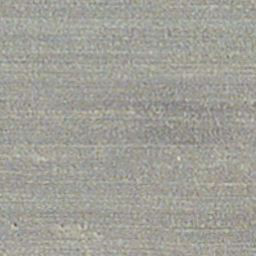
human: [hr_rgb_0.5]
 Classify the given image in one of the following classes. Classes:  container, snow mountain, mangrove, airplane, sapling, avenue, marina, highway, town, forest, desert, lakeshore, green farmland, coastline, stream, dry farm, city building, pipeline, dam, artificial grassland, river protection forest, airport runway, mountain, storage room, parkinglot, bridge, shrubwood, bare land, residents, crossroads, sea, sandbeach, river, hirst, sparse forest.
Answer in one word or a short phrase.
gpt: dry farm